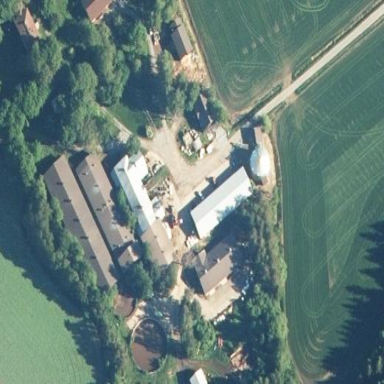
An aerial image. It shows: Farmyard area.